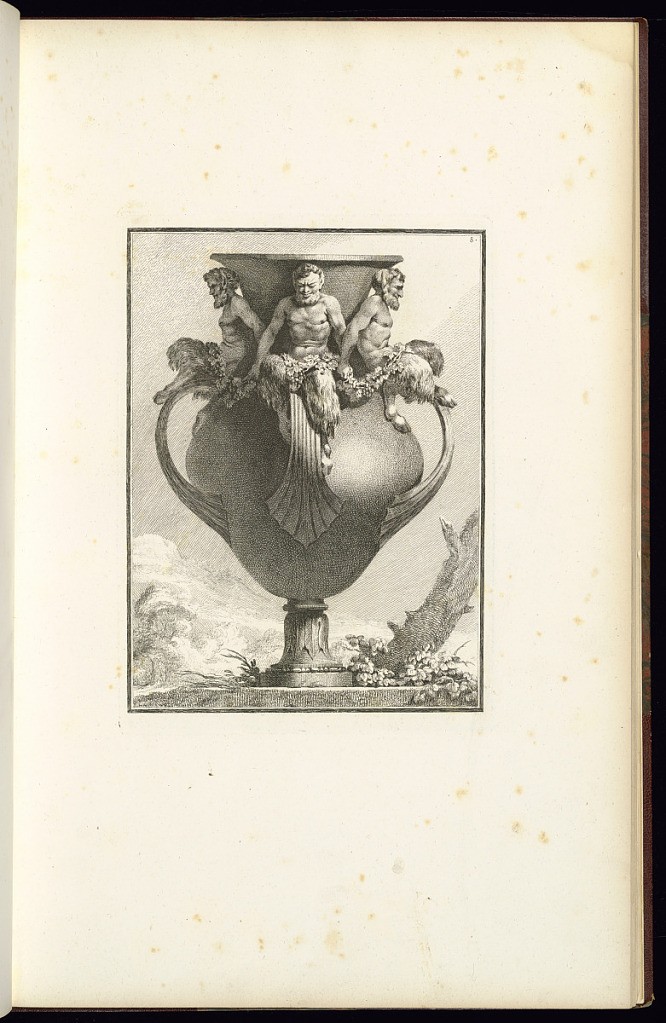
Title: Design for a Vase
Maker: Ennemond Alexandre Petitot, French, 1727 – 1801
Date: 1764
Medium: Etching on laid paper
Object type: Print
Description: Design for a vase with three visible handles, with fauns sitting on each handle, decorated with garlands of vine leaves and grapes. There is a landscape in the background with clouds, a tree trunk and foliage. The plate is numbered.